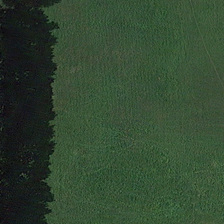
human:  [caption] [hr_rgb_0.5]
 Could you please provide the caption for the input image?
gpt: two vertical rows of green trees are near a piece of meadow .

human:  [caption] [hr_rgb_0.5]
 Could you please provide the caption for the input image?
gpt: two vertical rows of green trees are near a piece of meadow .

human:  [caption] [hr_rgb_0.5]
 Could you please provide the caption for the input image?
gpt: two vertical rows of green trees are near a piece of meadow .

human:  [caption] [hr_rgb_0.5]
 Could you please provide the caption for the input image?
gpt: two vertical rows of green trees are near a piece of meadow .

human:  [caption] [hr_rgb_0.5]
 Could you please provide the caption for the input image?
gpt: two vertical rows of green trees are near a piece of meadow .